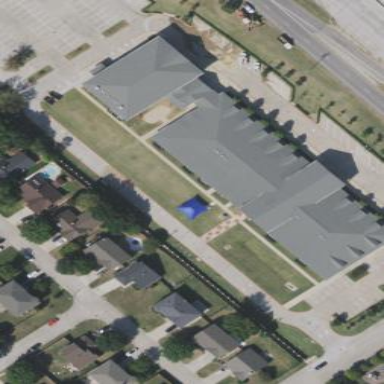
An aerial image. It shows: School building with gabled roof.